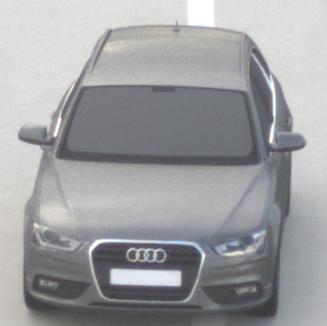
Make: Audi
Model: A4 Avant 1.8 TFSI
Detailed model: A4 (B8) Avant
Model produced from: 2012/02
Model produced until: 2015/04
Doors: 5
Color: gray
Road condition: dry road
Daytime: morning or afternoon
Contrast: low contrast